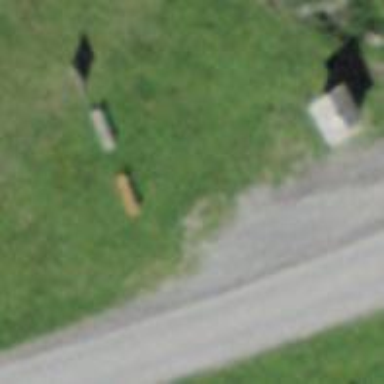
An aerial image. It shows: Brown bench in the vicinity.